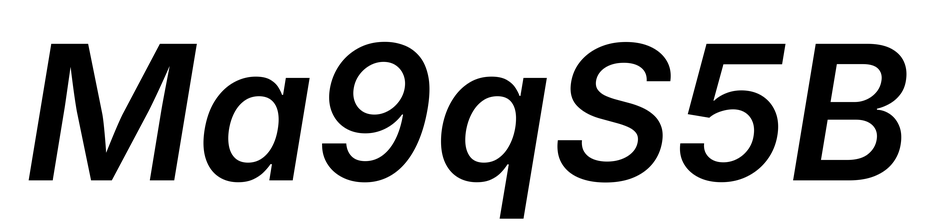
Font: Inter-Italic_SemiBold_Italic